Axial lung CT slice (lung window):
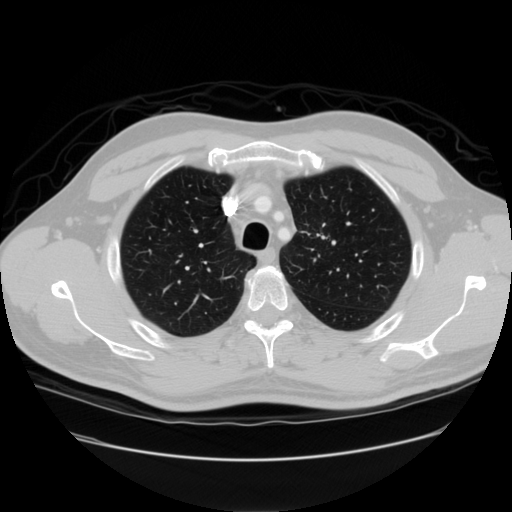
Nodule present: no